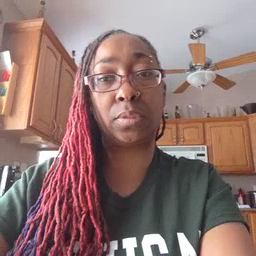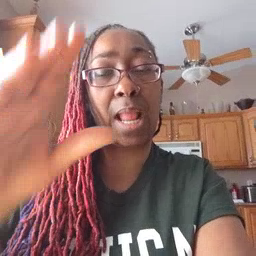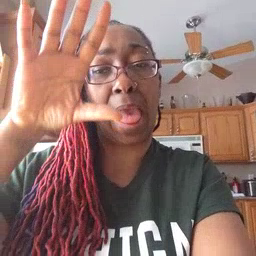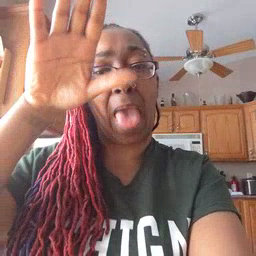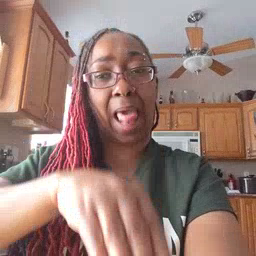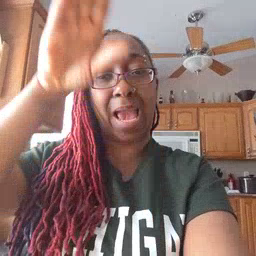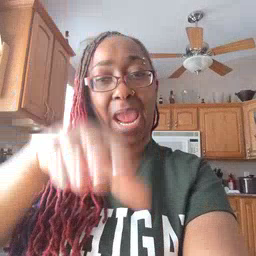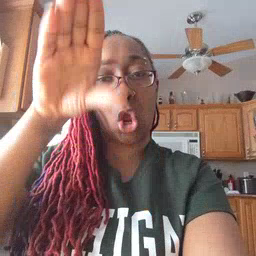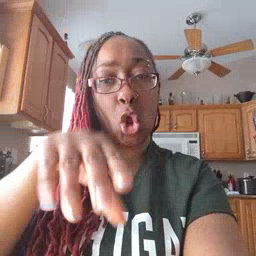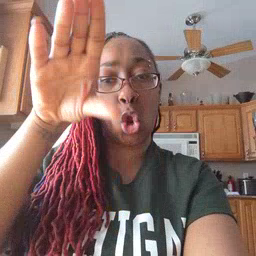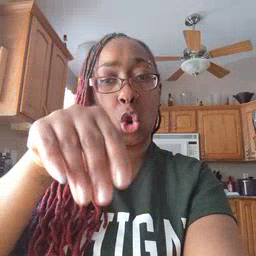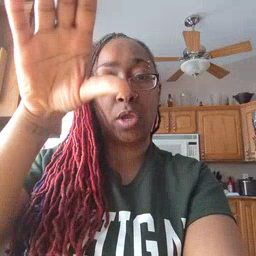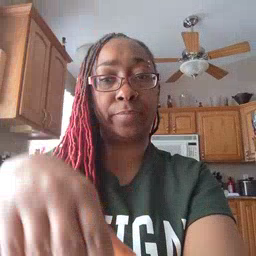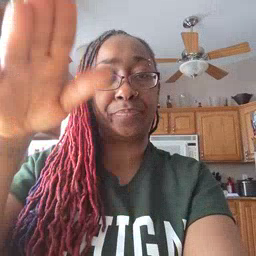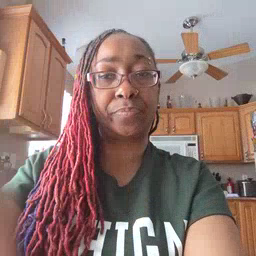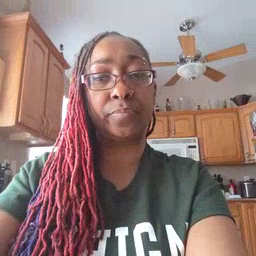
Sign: alligator